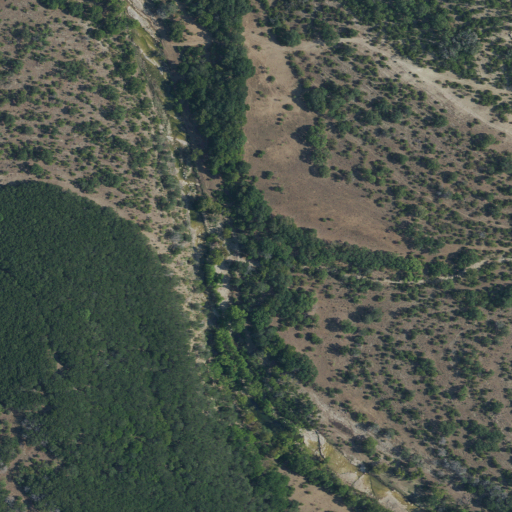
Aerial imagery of valley in Texas named McCoy Hollow containing shrub, evergreen forest, deciduous forest, and grassland